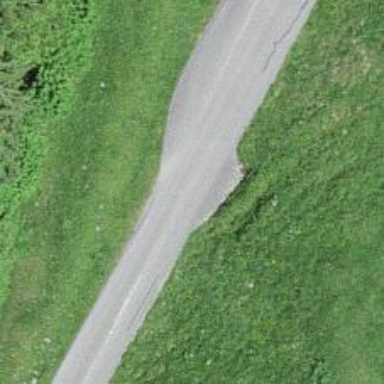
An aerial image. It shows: Unclassified road with asphalt surface and grade1 tracktype.